一年级 · 组合几何学
下面图中有（）个三角形。

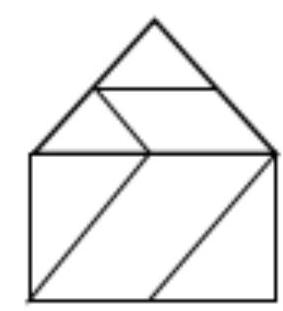
A、 3
B、 4
C、 5

答案: C
解析: 解C; 右图可以看出, 一共有 5 个三角形。